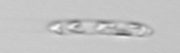
Label: Cerataulina_pelagica